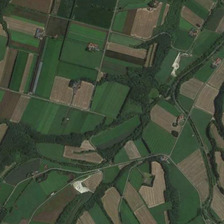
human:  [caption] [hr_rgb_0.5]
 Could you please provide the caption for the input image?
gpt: many pieces of farmlands are together .

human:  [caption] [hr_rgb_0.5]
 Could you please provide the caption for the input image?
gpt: many pieces of farmlands are together .

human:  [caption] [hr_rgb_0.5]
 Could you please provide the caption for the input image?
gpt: many pieces of farmlands are together .

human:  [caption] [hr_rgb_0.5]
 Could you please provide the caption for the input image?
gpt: many pieces of farmlands are together .

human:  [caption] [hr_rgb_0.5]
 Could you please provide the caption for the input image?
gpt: many pieces of farmlands are together .